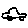
Label: car